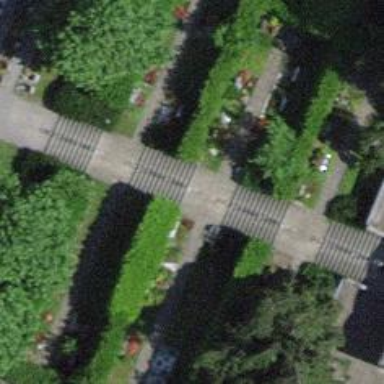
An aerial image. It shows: Road with steps.